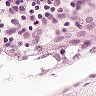
Metastatic tissue present: no